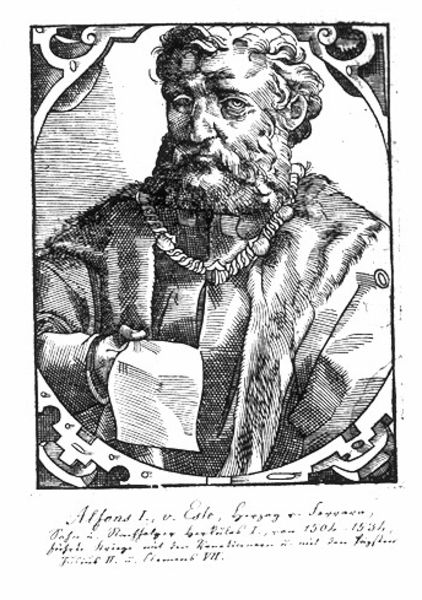
Titel: Bildnis des Alfons I. von Este, Herzog von Ferrara
Künstler: Tobias Stimmer
Institution: (Seriendruck)
Schlagwörter: hand, mann, schatten, licht, schmuck, blick, tuch, ornament, bart, gesicht, kragen, pelz, rahmen, bildnis, portrait, porträt, haare, mantel, blatt, locken, oval, fell, holzschnitt, schrift, papier, man, kette, grafik, graphik, inschrift, dekor, halskette, name, buch, zettel, druck, druckgraphik, schwarzweiss, druckgrafik, schraffur, stich, seite, text, adeliger, orden, herrscher, buchdruck, buchseite, pelzkragen, brief, herzog, viereckig, gelehrter, schriftstück, emblem, ornamentik, viereck, geschriftung, dokument, reformation, amtskette, schaube, theologe, alfons, beschlagwerk, savoyen, amman, ahnd, zettek, fur, herzog von savojen